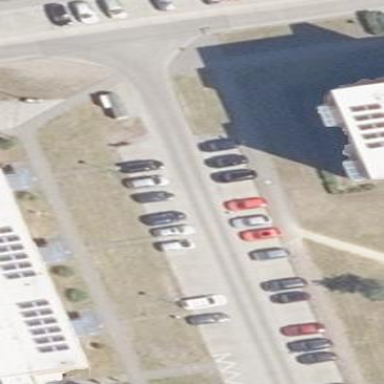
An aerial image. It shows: Parking area with surface.